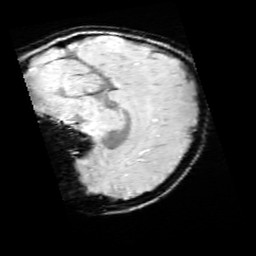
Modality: SWI
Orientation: sagittal
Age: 9
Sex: female
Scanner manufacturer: siemens
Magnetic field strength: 3 T
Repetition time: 0.027 s
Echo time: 0.02 s